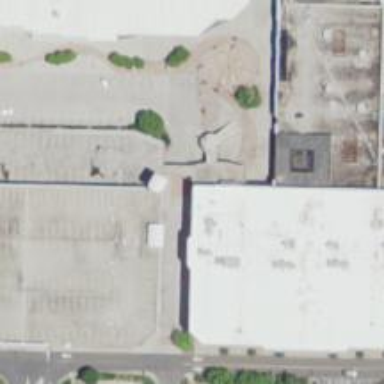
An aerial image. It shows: Cinema.